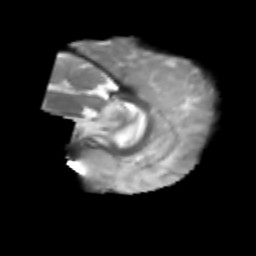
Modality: T2w
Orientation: sagittal
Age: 6
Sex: male
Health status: healthy